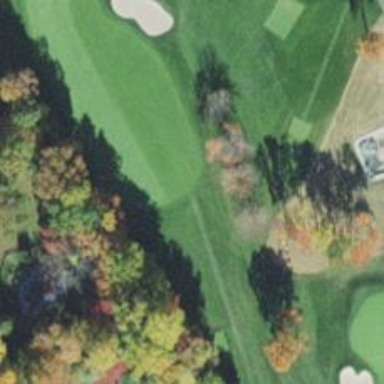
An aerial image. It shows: Path for both roads and golfers.